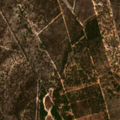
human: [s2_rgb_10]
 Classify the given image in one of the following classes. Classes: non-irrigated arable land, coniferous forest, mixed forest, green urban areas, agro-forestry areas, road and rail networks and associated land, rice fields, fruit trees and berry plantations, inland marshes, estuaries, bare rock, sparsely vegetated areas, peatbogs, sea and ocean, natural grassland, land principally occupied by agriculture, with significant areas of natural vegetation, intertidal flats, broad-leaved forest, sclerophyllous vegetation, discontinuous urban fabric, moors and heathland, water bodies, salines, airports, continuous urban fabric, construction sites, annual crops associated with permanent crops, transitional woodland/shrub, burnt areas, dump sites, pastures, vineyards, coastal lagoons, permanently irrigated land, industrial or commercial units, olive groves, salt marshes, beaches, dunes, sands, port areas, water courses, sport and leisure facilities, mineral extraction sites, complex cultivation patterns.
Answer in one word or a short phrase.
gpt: coniferous forest, mixed forest, transitional woodland/shrub